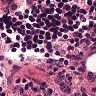
Metastatic tissue present: no